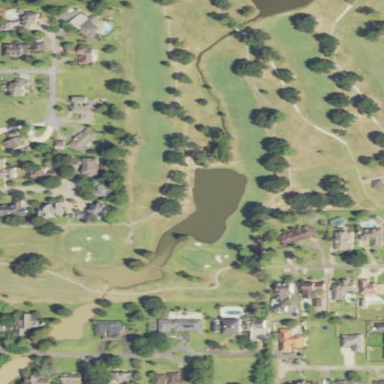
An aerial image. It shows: Golf course.